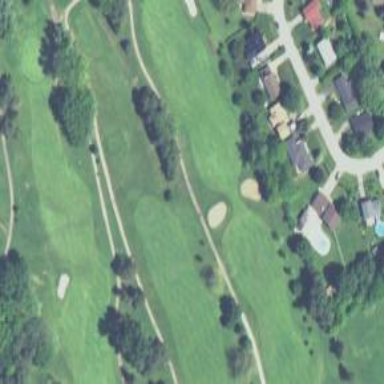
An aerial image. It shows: Grassy area designated as golf fairway.